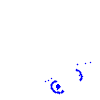
Particle: kaon